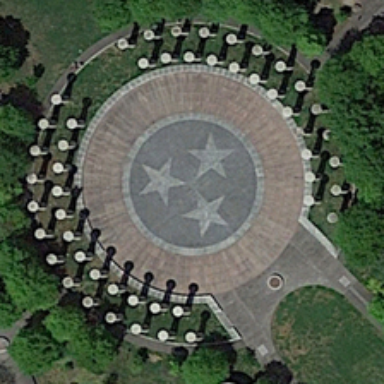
Many green trees are around a circle square .